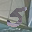
Label: 5